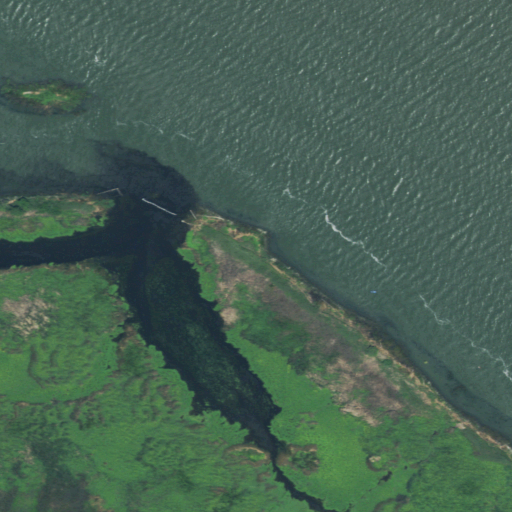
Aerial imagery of cape in California named Antioch Point containing open water, herbaceous wetlands, and woody wetlands